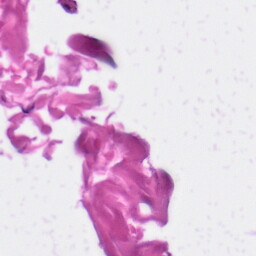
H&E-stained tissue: Skin